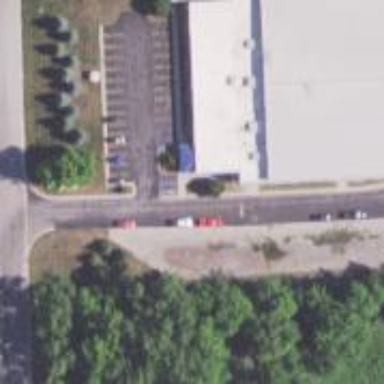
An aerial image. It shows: Office building.